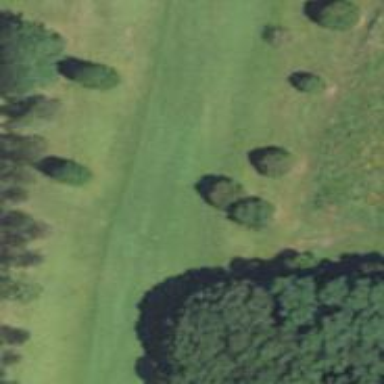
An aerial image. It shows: Golf hole.